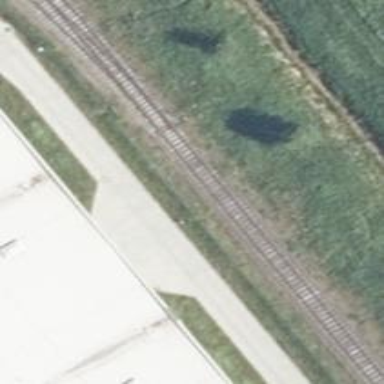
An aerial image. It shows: Railway switch.